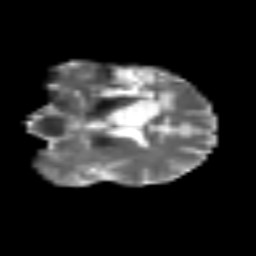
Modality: T2w
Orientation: coronal
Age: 42
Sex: male
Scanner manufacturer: siemens
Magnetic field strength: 3 T
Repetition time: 3.2 s
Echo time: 0.081 s